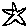
Label: star